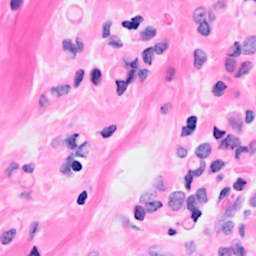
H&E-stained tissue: Breast